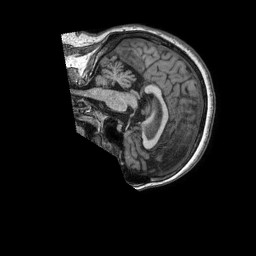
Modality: T1w
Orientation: sagittal
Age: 56
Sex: female
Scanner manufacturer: philips
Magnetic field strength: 1.5 T
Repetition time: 0.007025 s
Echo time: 0.003178 s